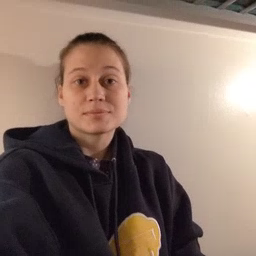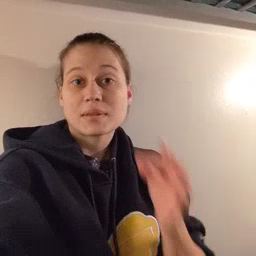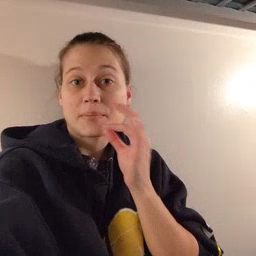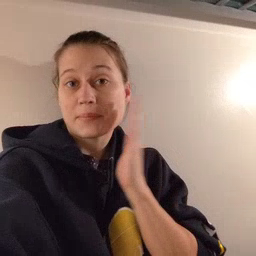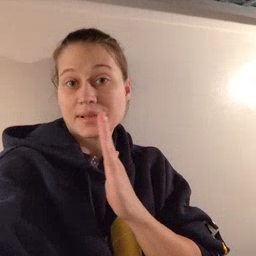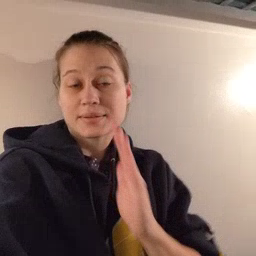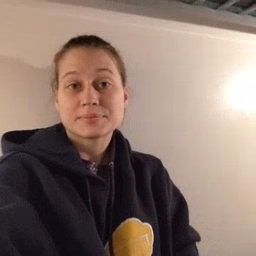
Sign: bee